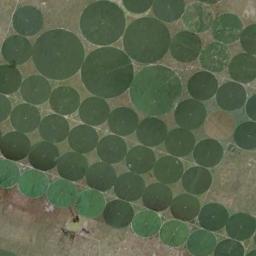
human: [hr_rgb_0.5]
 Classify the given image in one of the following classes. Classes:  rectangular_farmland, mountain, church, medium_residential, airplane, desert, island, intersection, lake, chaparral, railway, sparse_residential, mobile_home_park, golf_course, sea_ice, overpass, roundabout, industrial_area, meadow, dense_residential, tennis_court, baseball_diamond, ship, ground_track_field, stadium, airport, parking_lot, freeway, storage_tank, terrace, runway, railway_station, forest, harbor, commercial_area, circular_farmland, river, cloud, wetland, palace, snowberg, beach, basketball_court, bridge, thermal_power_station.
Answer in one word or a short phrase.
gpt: circular_farmland